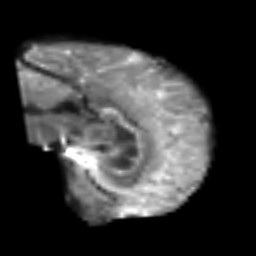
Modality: T2w
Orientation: sagittal
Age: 54
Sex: male
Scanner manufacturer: siemens
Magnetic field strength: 3 T
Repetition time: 6.1 s
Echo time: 0.101 s